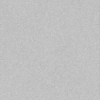
Label: dusty